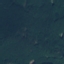
Land use / land cover class: Forest